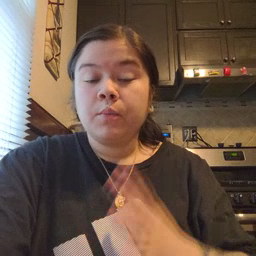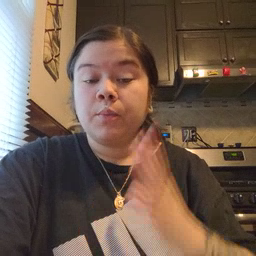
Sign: frog